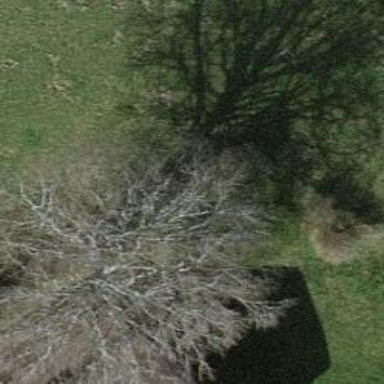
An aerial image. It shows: Beautiful tree in nature.